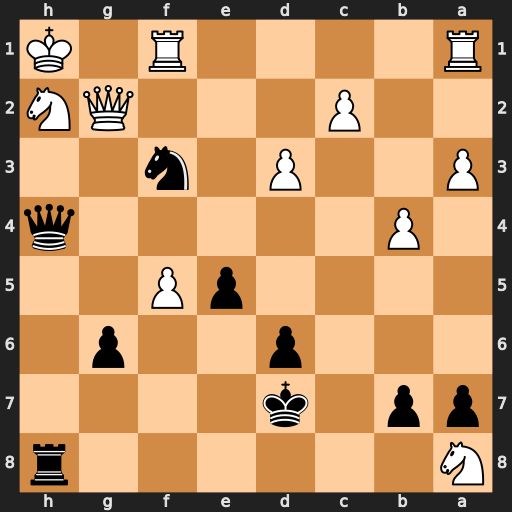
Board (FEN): N6r/pp1k4/3p2p1/4pP2/1P5q/P2P1n2/2P3QN/R4R1K
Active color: b
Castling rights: -
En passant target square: -
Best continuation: Qxh2+ Qxh2 Rxh2#